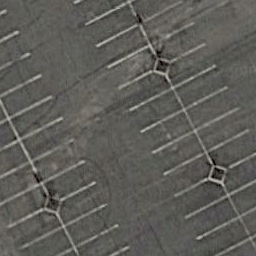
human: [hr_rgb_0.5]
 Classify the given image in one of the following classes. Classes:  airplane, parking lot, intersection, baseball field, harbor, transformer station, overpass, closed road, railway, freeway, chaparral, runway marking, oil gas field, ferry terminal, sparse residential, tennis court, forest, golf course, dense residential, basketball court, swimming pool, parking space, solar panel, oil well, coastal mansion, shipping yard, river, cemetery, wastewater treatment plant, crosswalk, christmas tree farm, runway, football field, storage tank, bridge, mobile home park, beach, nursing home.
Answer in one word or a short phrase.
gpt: parking space